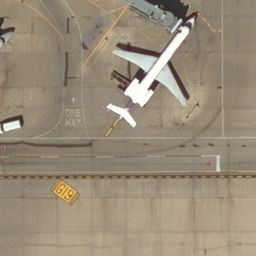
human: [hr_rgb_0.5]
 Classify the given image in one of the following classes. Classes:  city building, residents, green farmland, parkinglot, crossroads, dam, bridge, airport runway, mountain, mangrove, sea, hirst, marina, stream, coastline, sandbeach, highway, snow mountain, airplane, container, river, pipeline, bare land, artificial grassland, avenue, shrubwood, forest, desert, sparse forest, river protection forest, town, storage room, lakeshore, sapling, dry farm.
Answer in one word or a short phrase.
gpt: airplane